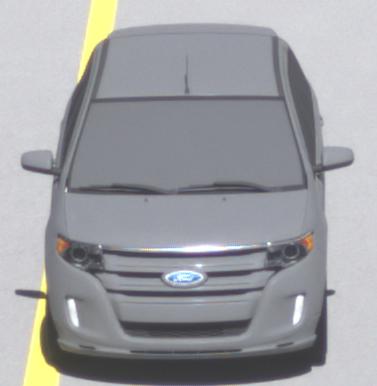
Make: Ford
Model: Edge
Detailed model: Gen. 1 Facelift
Model produced from: 2010
Model produced until: 2015
Doors: 5
Color: gray
Road condition: dry road
Daytime: morning or afternoon
Contrast: high contrast